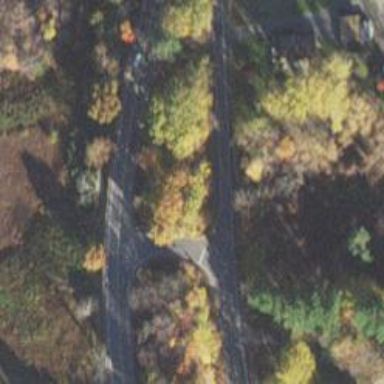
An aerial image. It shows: Trunk link highway.